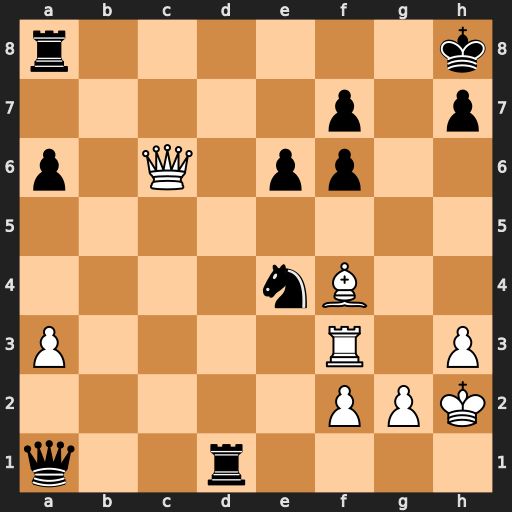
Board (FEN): r6k/5p1p/p1Q1pp2/8/4nB2/P4R1P/5PPK/q2r4
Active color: w
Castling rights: -
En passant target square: -
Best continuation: Qxa8+ Kg7 Qxe4